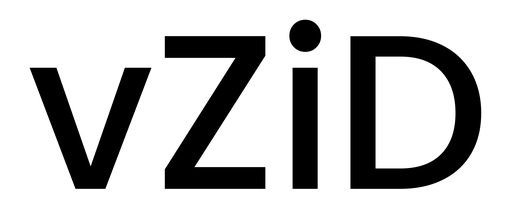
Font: Poppins-Medium